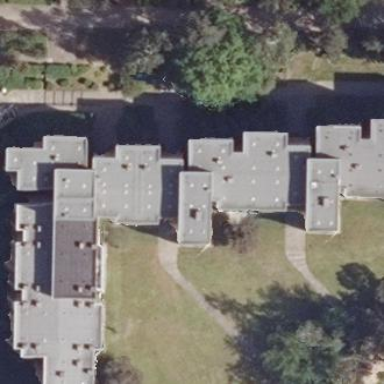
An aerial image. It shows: Apartment building with flat roof.